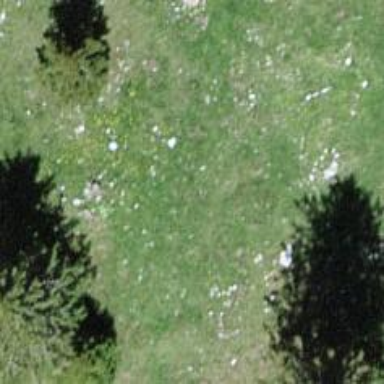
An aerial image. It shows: Needle-leaved tree in its natural environment.